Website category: sports
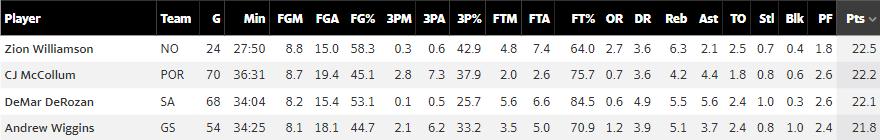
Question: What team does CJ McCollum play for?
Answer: POR

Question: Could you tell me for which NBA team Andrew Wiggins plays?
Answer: GS

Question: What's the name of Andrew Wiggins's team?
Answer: GS

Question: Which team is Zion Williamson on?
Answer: NO

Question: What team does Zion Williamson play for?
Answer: NO

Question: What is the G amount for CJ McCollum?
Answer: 70

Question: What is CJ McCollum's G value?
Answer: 70

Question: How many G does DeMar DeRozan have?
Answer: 68

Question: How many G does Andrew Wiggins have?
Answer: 54

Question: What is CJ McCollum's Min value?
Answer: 36:31

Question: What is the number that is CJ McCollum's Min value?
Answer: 36:31

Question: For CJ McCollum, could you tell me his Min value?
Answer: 36:31

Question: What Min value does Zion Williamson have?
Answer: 27:50

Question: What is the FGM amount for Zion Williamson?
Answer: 8.8

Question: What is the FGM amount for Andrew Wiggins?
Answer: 8.1

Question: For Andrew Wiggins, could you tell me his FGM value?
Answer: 8.1

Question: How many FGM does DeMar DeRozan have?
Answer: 8.2

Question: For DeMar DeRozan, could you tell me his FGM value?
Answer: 8.2

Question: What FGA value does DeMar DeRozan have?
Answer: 15.4

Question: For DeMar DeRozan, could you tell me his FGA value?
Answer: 15.4

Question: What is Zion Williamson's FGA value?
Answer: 15.0

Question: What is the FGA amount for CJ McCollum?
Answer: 19.4

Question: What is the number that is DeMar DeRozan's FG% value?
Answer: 53.1

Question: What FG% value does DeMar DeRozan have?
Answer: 53.1

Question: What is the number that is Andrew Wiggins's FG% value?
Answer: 44.7

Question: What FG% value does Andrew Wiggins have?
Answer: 44.7

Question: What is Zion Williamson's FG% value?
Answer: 58.3

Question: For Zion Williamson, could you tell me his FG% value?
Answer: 58.3

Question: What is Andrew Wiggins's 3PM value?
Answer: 2.1

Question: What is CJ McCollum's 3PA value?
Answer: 7.3

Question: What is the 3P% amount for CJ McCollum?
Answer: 37.9

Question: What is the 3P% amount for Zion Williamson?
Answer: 42.9

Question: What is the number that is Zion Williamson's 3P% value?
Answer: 42.9

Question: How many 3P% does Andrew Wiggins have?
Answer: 33.2

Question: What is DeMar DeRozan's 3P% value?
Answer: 25.7

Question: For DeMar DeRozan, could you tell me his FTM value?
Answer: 5.6

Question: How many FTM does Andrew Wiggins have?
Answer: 3.5

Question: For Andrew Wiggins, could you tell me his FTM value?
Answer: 3.5

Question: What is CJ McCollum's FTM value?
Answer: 2.0

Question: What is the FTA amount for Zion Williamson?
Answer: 7.4

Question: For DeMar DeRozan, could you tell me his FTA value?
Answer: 6.6

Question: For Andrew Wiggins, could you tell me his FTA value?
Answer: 5.0

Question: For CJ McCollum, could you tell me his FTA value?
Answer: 2.6

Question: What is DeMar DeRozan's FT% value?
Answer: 84.5

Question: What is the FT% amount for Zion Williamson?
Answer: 64.0

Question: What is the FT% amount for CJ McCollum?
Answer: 75.7

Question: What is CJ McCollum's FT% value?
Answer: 75.7

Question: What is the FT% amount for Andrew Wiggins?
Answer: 70.9

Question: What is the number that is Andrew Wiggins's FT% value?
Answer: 70.9

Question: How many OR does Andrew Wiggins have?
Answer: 1.2

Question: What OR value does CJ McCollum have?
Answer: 0.7

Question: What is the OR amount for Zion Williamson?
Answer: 2.7

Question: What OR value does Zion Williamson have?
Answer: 2.7

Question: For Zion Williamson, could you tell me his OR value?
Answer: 2.7

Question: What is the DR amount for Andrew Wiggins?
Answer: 3.9

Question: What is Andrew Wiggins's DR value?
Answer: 3.9

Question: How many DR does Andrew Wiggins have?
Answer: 3.9

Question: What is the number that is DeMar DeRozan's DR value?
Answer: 4.9

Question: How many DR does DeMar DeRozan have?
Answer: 4.9

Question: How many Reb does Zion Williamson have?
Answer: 6.3

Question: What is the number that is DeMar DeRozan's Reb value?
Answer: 5.5

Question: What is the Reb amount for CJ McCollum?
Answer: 4.2

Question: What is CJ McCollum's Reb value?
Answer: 4.2

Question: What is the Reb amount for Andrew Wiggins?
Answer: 5.1